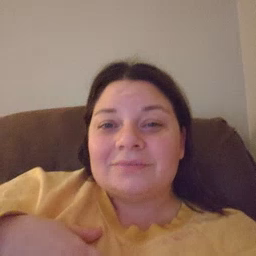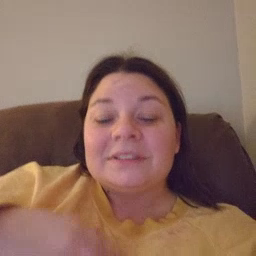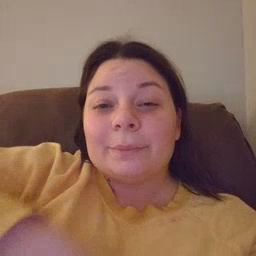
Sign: zipper